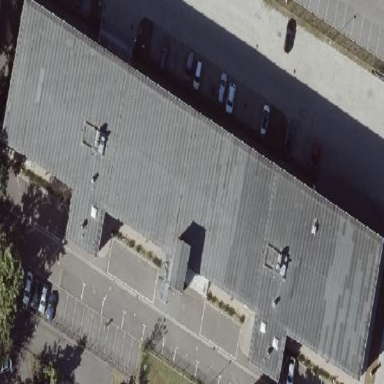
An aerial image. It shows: Office building.